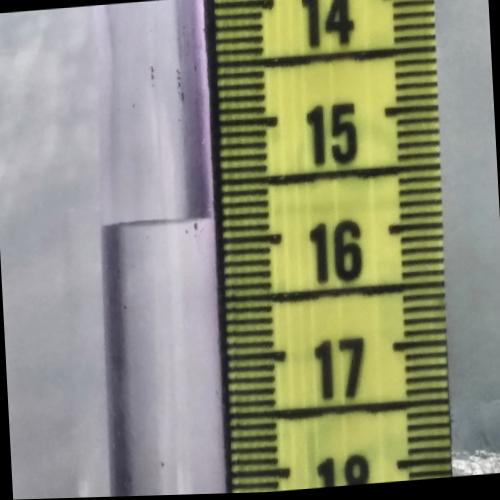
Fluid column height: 15.8 cm